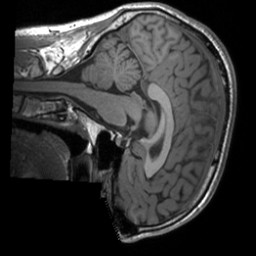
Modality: T1w
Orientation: sagittal
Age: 28
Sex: male
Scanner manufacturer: siemens
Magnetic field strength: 3 T
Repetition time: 1.9 s
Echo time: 0.00226 s